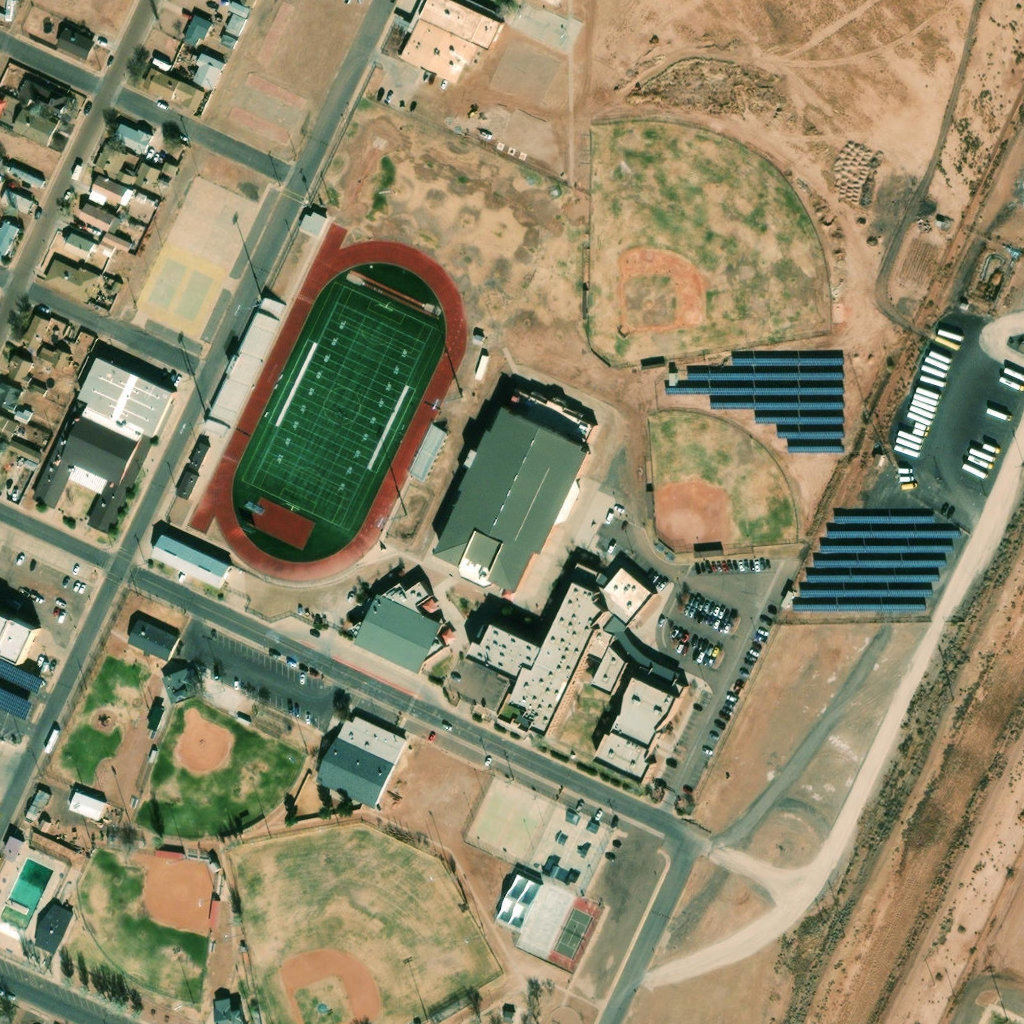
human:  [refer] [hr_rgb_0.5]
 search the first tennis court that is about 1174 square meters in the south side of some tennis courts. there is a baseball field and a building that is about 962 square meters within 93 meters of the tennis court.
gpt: <box>[[53, 87, 59, 94, 0]]</box>

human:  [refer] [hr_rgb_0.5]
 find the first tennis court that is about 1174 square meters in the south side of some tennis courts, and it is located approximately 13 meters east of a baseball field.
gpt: <box>[[54, 87, 58, 94, 0]]</box>